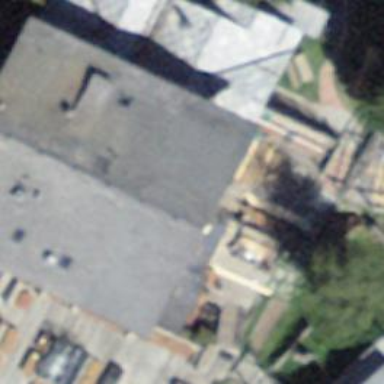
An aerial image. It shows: Building housing restaurant and hotel.